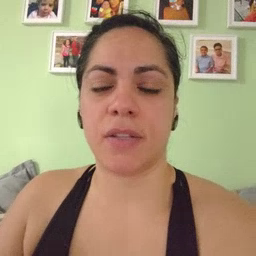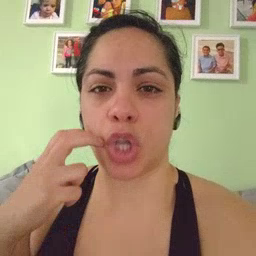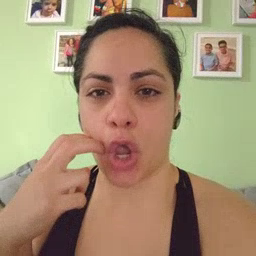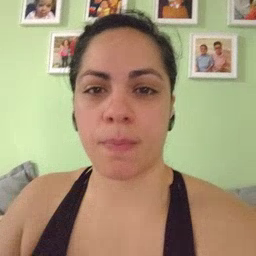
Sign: gum